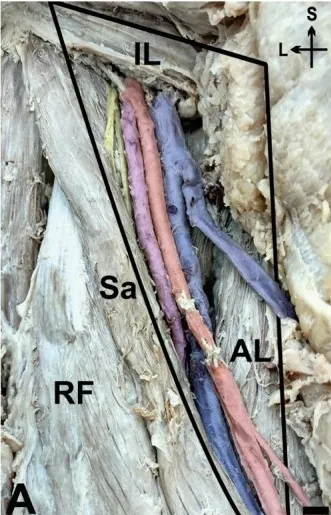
Bilateral high origin and superficial trajectory of the deep femoral artery. A and B - right and left superficial dissections of the femoral triangle. IL = inguinal ligament; Sa = sartorius; AL = adductor longus; RF = rectus femoris; Blue = femoral vein and its tributaries; Red = femoral artery; Magenta = deep femoral artery; Yellow = femoral nerve; S = superior; L = lateral. Scale bar 1cm.
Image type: medical_photograph (other_medical_photograph)